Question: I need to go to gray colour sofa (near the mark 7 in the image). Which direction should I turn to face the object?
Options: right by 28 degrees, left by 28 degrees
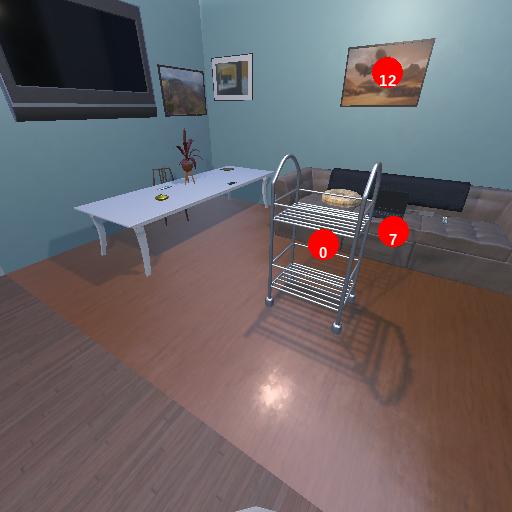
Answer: right by 28 degrees